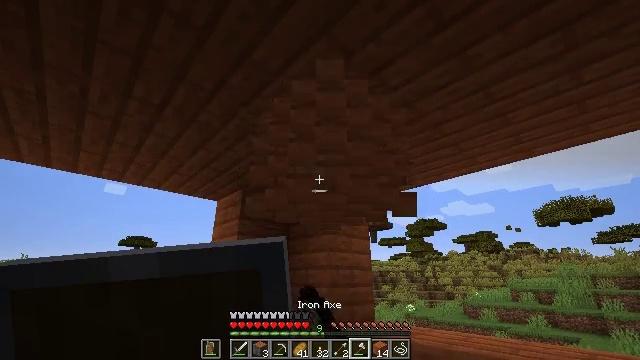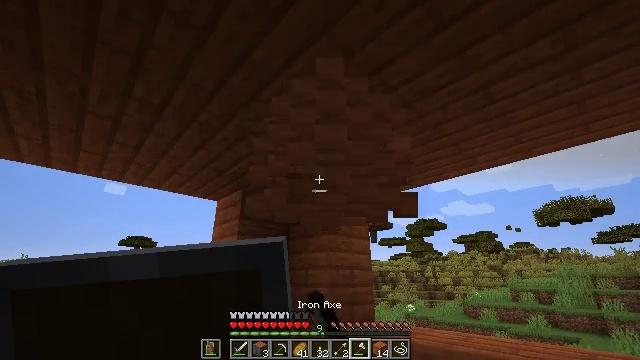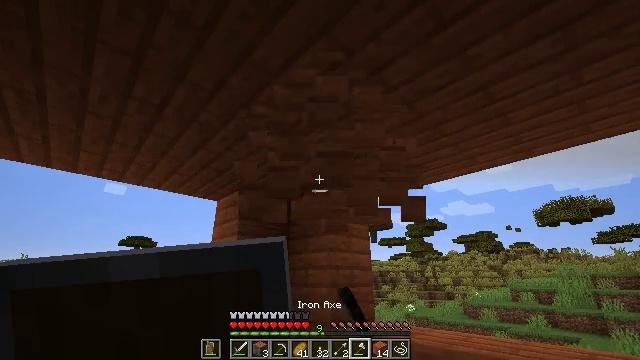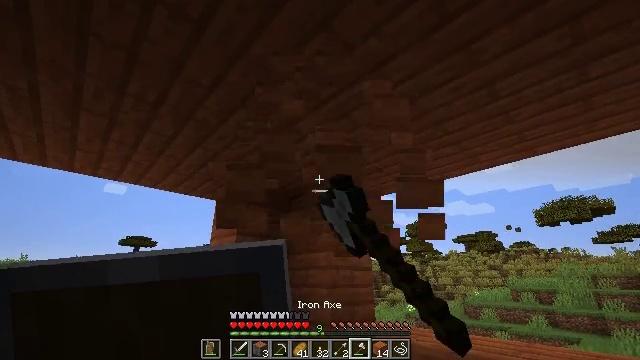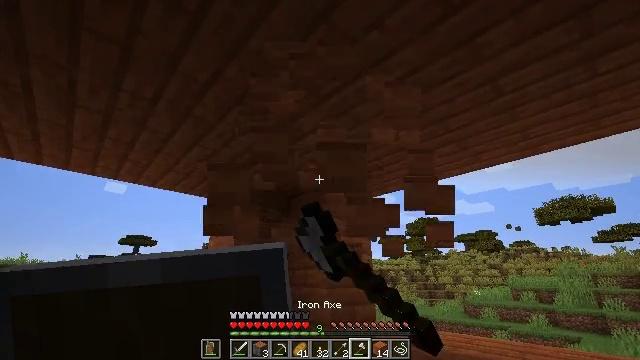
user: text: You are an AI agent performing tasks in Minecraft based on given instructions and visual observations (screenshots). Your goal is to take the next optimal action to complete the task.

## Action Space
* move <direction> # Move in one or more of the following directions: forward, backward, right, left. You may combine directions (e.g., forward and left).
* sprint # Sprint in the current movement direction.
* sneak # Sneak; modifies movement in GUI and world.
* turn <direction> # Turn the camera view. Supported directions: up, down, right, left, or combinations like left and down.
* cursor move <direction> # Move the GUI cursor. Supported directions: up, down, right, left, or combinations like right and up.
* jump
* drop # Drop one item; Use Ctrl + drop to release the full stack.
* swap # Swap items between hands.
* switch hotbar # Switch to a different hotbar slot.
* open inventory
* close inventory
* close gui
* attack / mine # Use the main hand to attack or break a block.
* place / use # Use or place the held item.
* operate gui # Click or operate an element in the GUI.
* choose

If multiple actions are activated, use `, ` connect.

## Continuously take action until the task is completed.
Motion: motion action
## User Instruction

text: Collect acacia planks from a structure.
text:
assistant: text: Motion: attack / mine
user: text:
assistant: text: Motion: attack / mine
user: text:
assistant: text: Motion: move forward, attack / mine
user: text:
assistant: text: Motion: move forward, attack / mine
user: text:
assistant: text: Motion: attack / mine